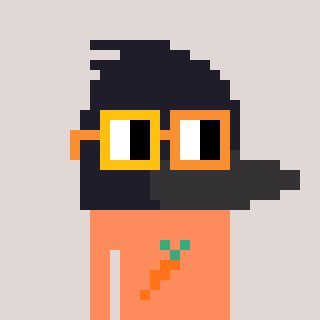
a pixel art character with square yellow and orange glasses, a raven-shaped head and a peachy-colored body on a warm background